Question: I am making a simple application that uses a NSSlider, which can be put to it's max or min value with two buttons.The undo manager shall track all changes and allow to undo/redo all changes made using these two buttons.
Here is the interface:
'''
#import <Cocoa/Cocoa.h>
@interface AppDelegate : NSObject <NSApplicationDelegate>
{
@private
NSUndoManager* undoManager;
}
@property (assign) IBOutlet NSWindow *window;
@property (weak) IBOutlet NSSlider *slider;
- (IBAction)putToMax:(id)sender;
- (IBAction)putToMin:(id)sender;
- (void) setSliderValue: (float) value;
@end
'''
Implementation:
'''
#import "AppDelegate.h"
@implementation AppDelegate
@synthesize window = _window;
@synthesize slider = _slider;
- (NSUndoManager*) windowWillReturnUndoManager: (NSWindow*) window
{
return undoManager;
}
- (IBAction)putToMax:(id)sender
{
float value= [_slider floatValue];
[ [undoManager prepareWithInvocationTarget: self] setSliderValue: value];
if(![undoManager isUndoing])
[undoManager setActionName: @"Put to Max"];
NSLog(@"%f value added to the stack",value);
[_slider setFloatValue: 100.0];
}
- (IBAction)putToMin:(id)sender
{
float value= [_slider floatValue];
[ [undoManager prepareWithInvocationTarget: self] setSliderValue: value];
if(![undoManager isUndoing])
[undoManager setActionName: @"Put to Min"];
NSLog(@"%f value added to the stack",value);
[_slider setFloatValue: 0.0];
}
- (void) setSliderValue: (float) value
{
[_slider setFloatValue: value];
}
- (void)applicationDidFinishLaunching:(NSNotification *)aNotification
{
}
- (id) init
{
self=[super init];
if(self)
{
undoManager=[[NSUndoManager alloc]init];
}
return self;
}
@end
'''
And a screenshot of the application:

The undo works fine, but I have problems with redo.
For example after launching the application:
- -
The slider goes back where it was.
But if I go to menu , the slider doesn't go back to it's max position. And I don't understand why.
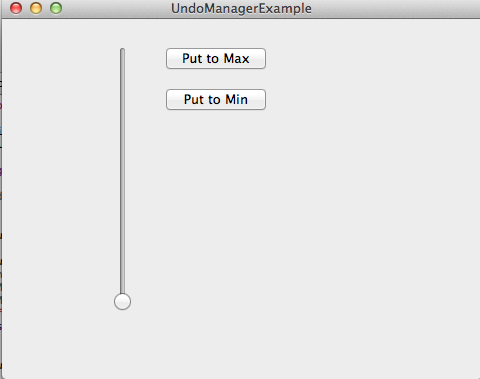
Answer: When the Undo system performs an undo action, it expects you to register the redo actions using the same code as for undo, (except that the 'NSUndoManager' knows it's rewinding - but you should not care).
So add the proper NSUndoManager calls in '-setSliderValue:'